Interaction volume radius: 5 \u00c5
Interaction volume height: 25 \u00c5
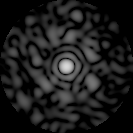
Disorder parameter: 0.8616